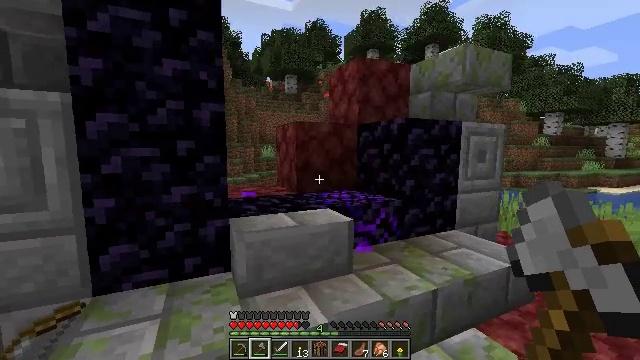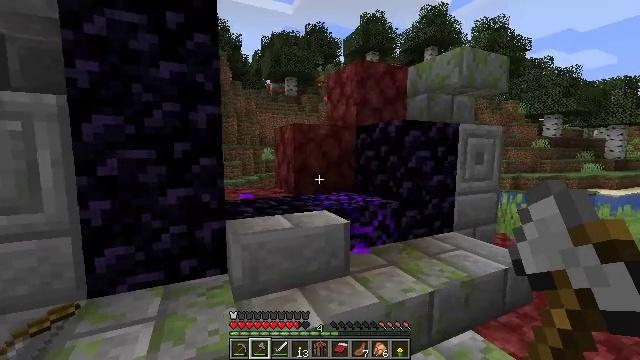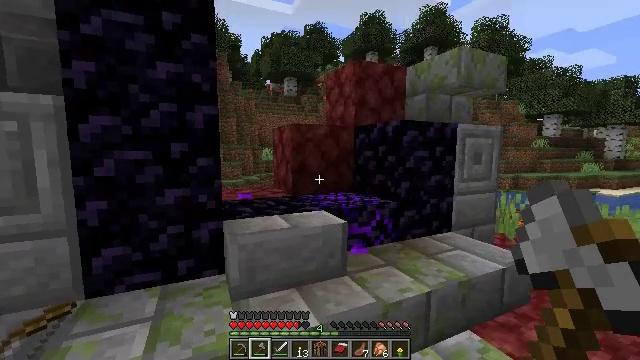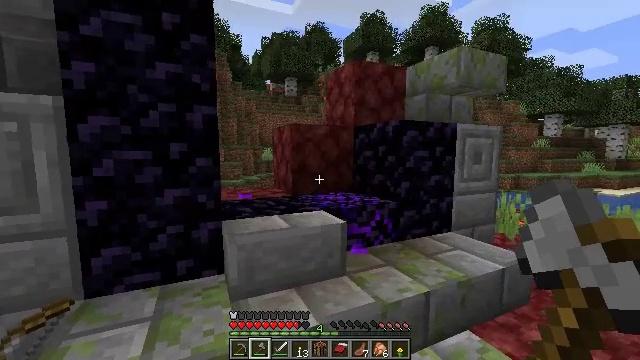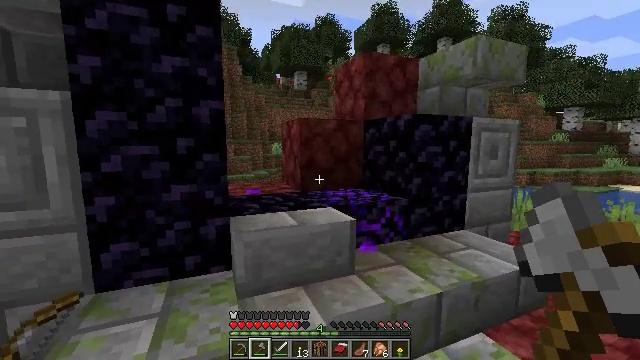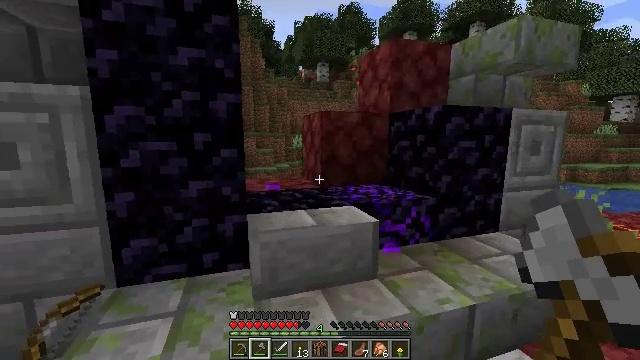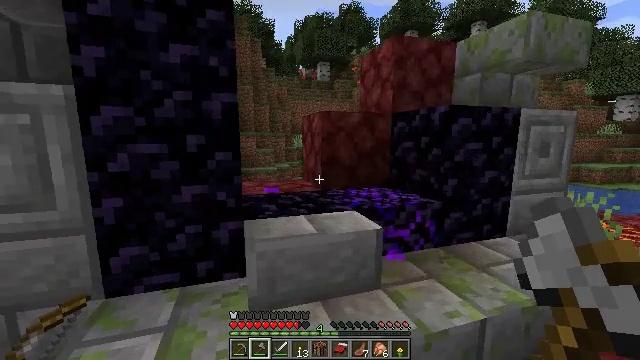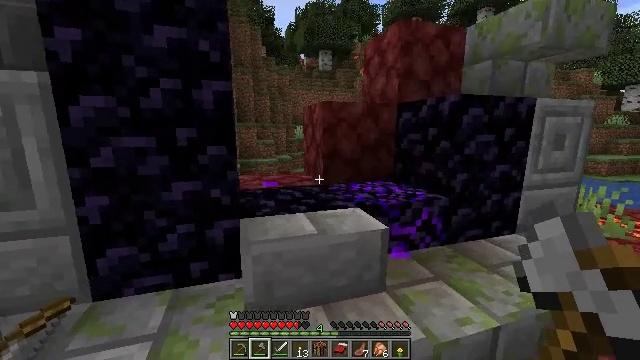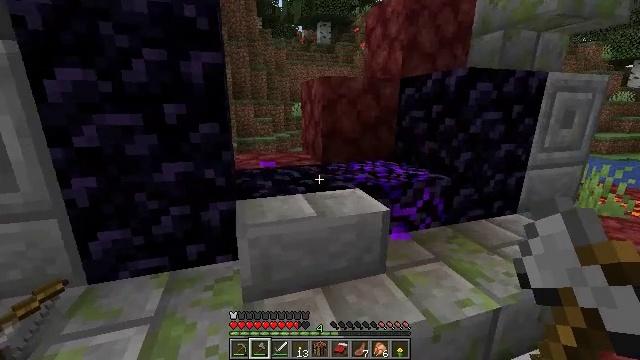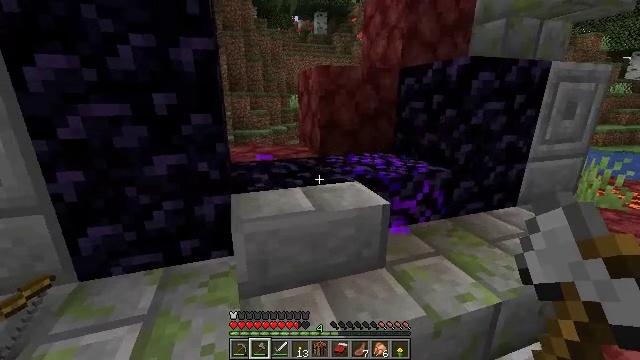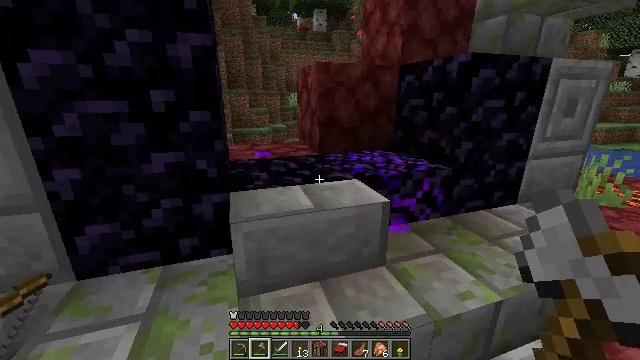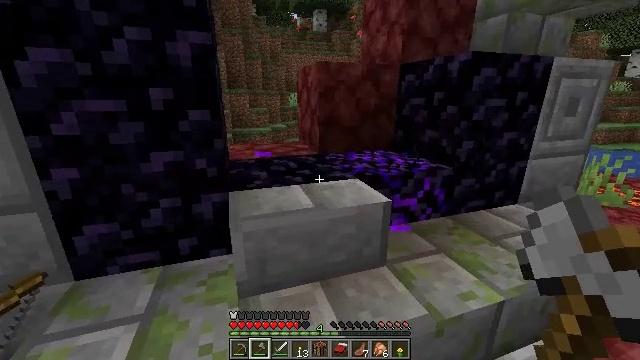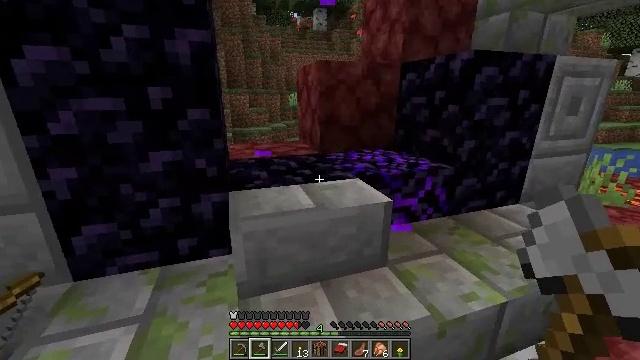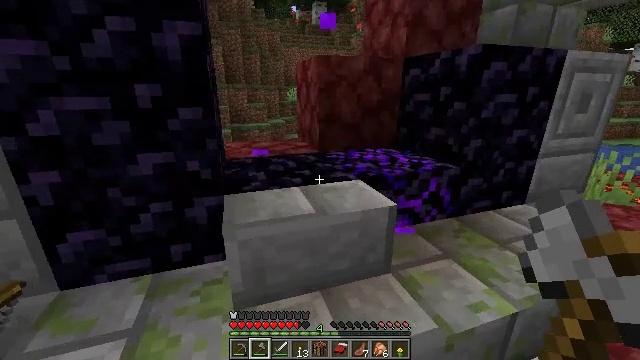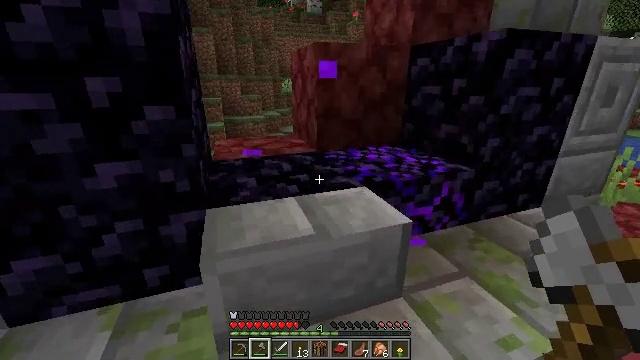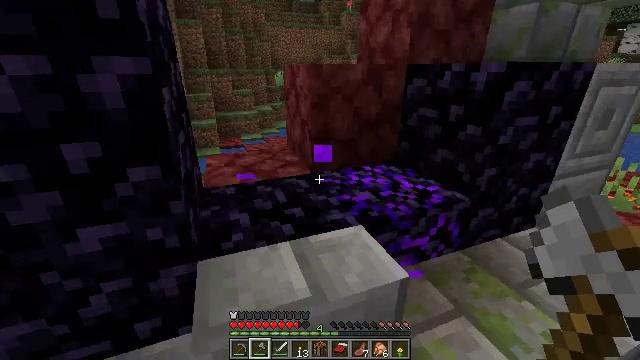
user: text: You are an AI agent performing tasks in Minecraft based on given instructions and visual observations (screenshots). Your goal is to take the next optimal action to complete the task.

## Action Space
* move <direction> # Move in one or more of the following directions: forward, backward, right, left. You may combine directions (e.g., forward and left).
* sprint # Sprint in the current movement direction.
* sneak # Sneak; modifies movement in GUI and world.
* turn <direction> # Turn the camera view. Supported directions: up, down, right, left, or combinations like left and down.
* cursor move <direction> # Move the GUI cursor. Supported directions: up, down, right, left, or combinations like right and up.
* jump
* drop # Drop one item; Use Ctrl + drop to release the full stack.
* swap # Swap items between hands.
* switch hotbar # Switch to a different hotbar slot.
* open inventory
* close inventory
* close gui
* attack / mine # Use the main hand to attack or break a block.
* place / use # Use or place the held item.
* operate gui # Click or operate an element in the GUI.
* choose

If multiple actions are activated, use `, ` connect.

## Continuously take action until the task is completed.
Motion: motion action
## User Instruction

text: Drop a dandelion.
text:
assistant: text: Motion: no_op
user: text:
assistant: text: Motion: no_op
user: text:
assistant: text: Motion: no_op
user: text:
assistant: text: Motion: move forward, turn left and down
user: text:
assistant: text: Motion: move forward, turn left and down
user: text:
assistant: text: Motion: move forward
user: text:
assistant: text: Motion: turn down
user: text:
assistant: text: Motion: turn down
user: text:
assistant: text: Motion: turn down
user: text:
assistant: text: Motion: no_op
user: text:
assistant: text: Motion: no_op
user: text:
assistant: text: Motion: move forward
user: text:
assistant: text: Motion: move forward
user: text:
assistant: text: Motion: move forward, turn down
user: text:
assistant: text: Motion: move forward, turn right and down, jump
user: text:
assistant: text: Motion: move forward, turn right and down, jump
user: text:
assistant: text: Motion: move forward, turn right and down, jump
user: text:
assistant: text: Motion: move forward, turn right and down
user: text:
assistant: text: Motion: move forward, turn right and down
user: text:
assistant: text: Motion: turn right and down
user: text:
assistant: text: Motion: turn right and down
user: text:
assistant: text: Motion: no_op
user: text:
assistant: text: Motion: no_op
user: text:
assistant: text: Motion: no_op
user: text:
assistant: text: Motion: attack / mine
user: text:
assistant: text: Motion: attack / mine
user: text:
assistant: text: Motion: attack / mine
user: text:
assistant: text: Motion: attack / mine
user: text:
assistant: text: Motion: attack / mine
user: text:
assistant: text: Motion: attack / mine